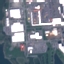
Land use / land cover class: Industrial